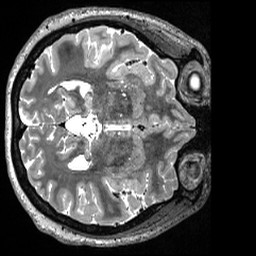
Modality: T2w
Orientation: axial
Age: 28
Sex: female
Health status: healthy
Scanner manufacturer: siemens
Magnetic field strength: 3 T
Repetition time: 3.2 s
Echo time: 0.563 s